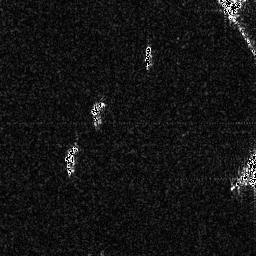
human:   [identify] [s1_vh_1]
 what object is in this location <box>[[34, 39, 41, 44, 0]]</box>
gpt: <ref>1 small ship at the center</ref>

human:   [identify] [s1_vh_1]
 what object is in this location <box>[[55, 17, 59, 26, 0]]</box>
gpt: <ref>1 small ship at the top</ref>